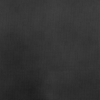
Label: dusty